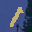
Label: 1